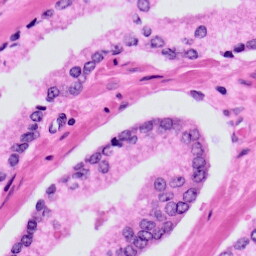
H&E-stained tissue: Prostate